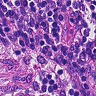
Metastatic tissue present: no